Aerial crown-view tile of a tropical tree (Barro Colorado Island, Panama), acquired 20250124:
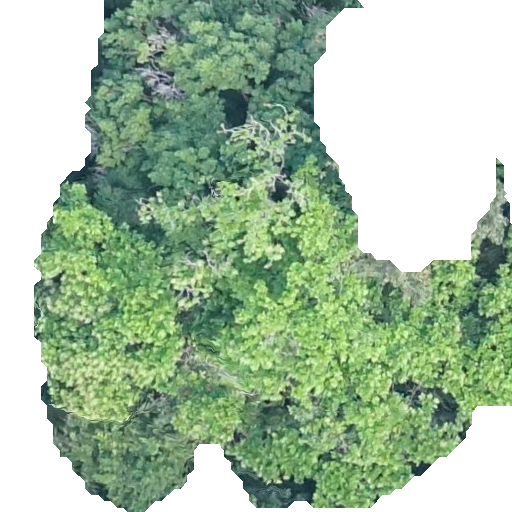
Species: Anacardium excelsum
GBIF accepted scientific name: Anacardium excelsum
Crown area: 281.236 m²